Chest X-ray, PA view. Patient: 26 years old, sex F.
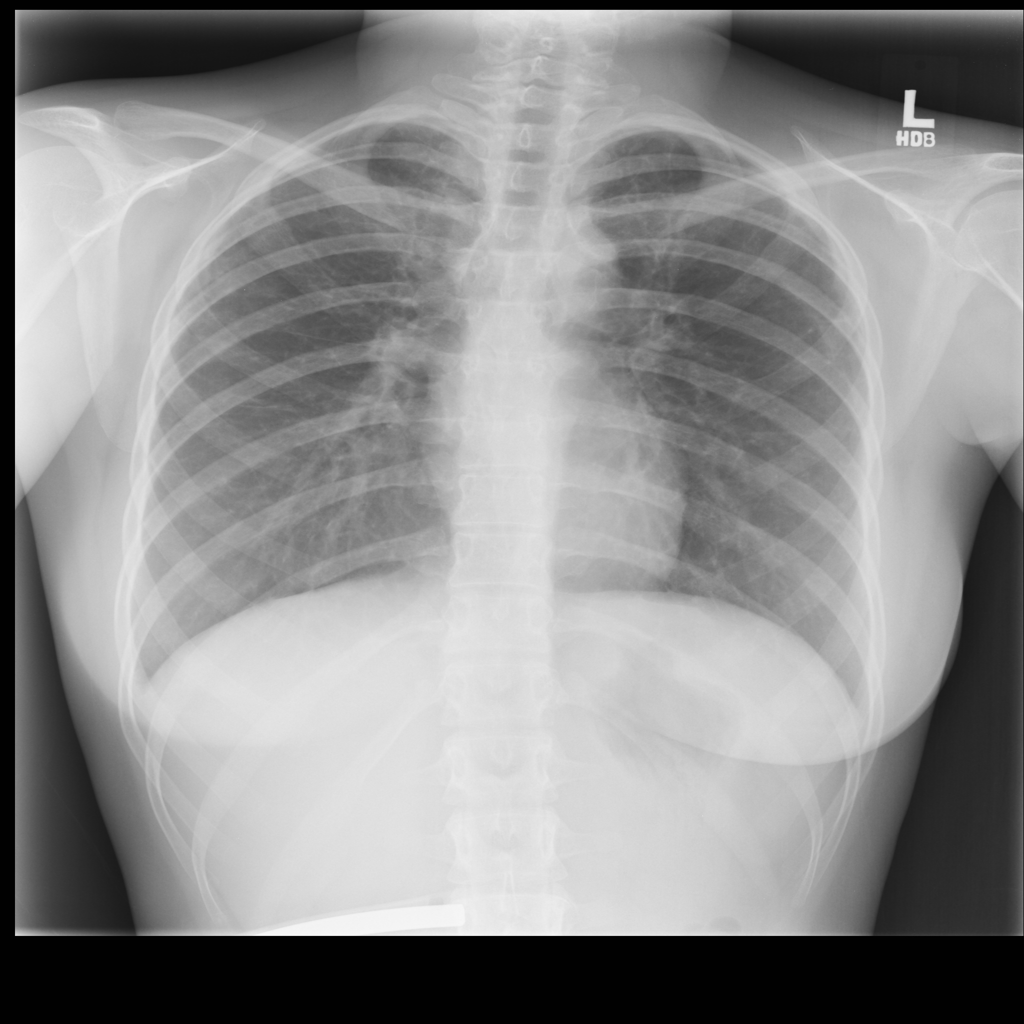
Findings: No Finding